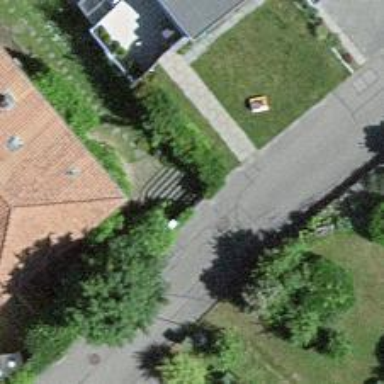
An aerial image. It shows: Paved residential road.